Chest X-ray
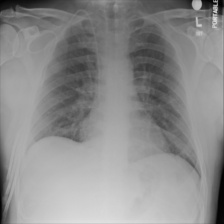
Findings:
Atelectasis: negative
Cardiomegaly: negative
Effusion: negative
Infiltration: negative
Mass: negative
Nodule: negative
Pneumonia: negative
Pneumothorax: negative
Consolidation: negative
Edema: negative
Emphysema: negative
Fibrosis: negative
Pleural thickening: negative
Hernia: negative